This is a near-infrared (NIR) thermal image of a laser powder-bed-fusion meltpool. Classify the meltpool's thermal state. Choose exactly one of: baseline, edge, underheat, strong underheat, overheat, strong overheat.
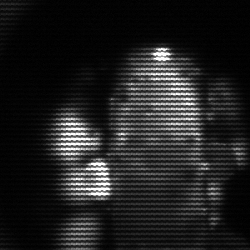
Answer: strong underheat